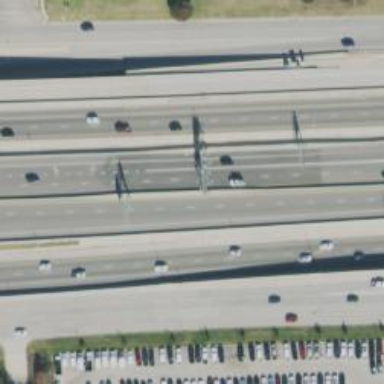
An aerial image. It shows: Toll gantry on the road.